Field crop: tomato
Growth stage: 1
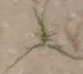
Species: cyperus